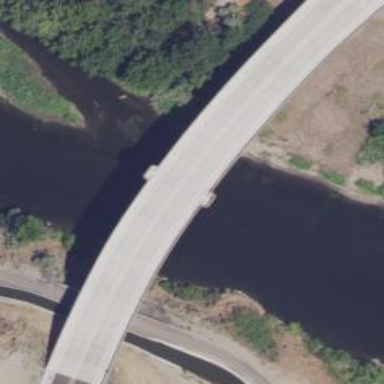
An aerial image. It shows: Man-made bridge.